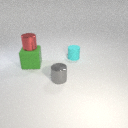
large green rubber cube below small red metal cylinder